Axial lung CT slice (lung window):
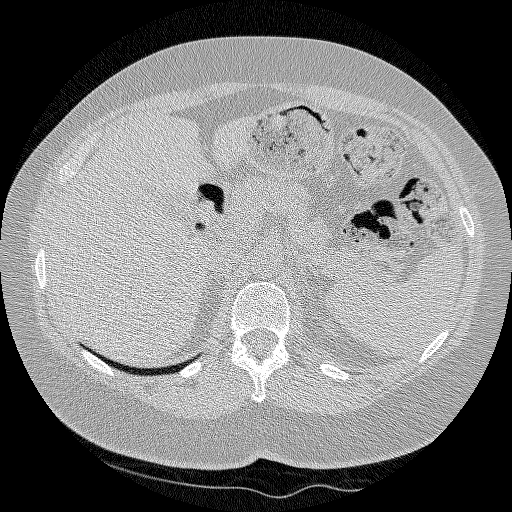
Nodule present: no